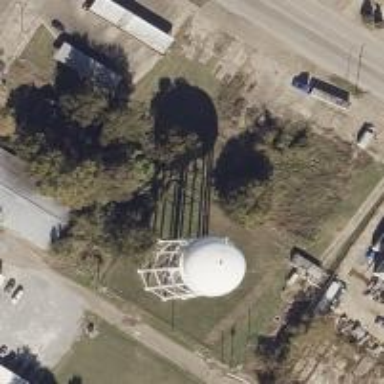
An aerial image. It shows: Water tower that is man-made.